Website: walmart
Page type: customer-info-address
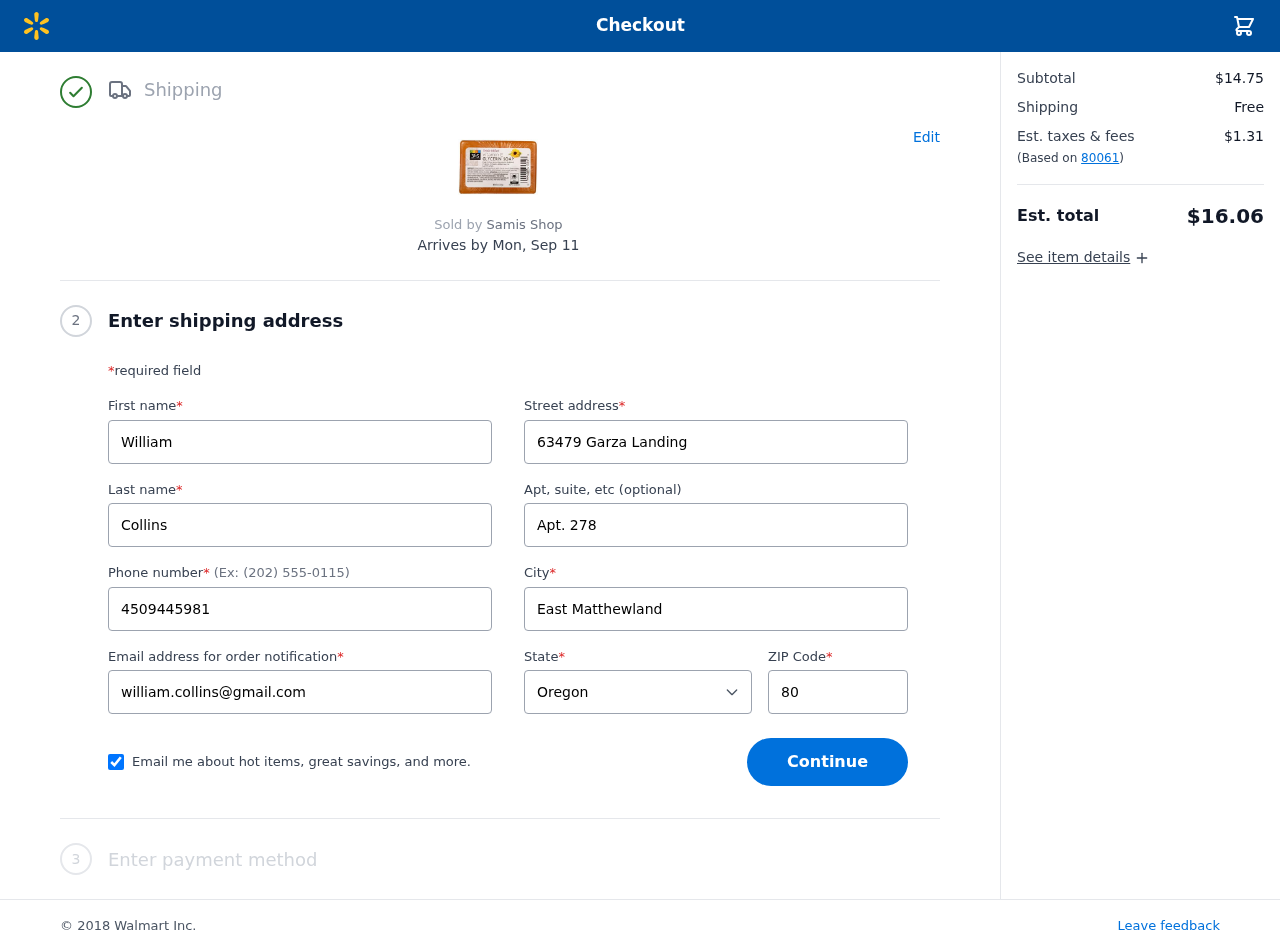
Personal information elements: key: PII_CITY
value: East Matthewland
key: PII_EMAIL
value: william.collins@gmail.com
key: PII_FIRSTNAME
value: William
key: PII_LASTNAME
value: Collins
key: PII_PHONE
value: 4509445981
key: PII_POSTCODE
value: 80061
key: PII_STATE
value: Oregon
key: PII_STREET
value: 63479 Garza Landing
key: PII_STREET2
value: Apt. 278
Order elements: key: ORDER_DELIVERY_DATE
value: Mon, Sep 11
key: ORDER_SUBTOTAL
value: $14.75
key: ORDER_SHIPPING_COST
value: Free
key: ORDER_TAX
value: $1.31
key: ORDER_TOTAL
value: $16.06